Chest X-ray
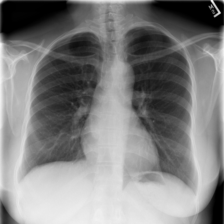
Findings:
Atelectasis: negative
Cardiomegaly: negative
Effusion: negative
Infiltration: negative
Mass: negative
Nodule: negative
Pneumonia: negative
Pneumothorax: negative
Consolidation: negative
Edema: negative
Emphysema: negative
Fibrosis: negative
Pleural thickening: negative
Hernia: negative